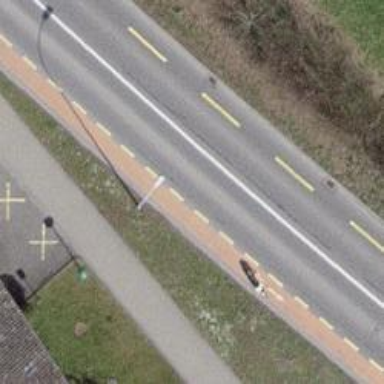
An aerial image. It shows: Secondary road with dedicated lane for cyclists.